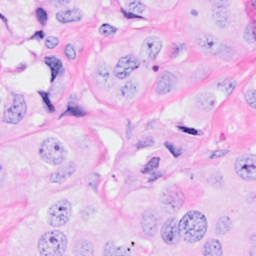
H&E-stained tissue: Breast